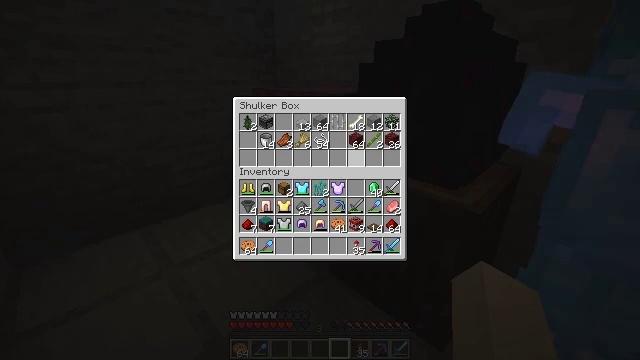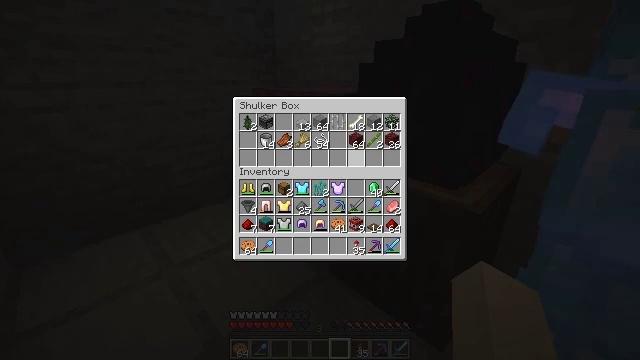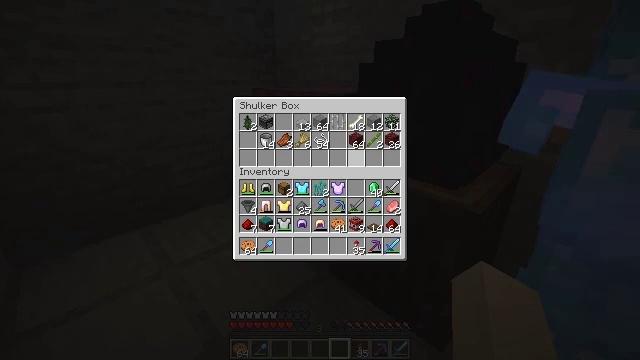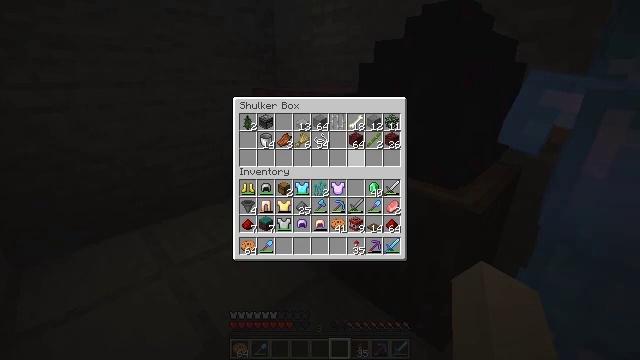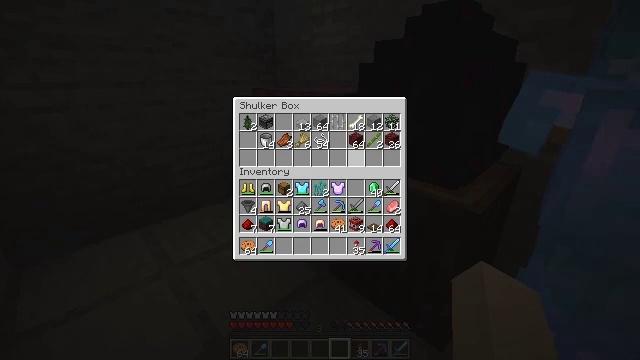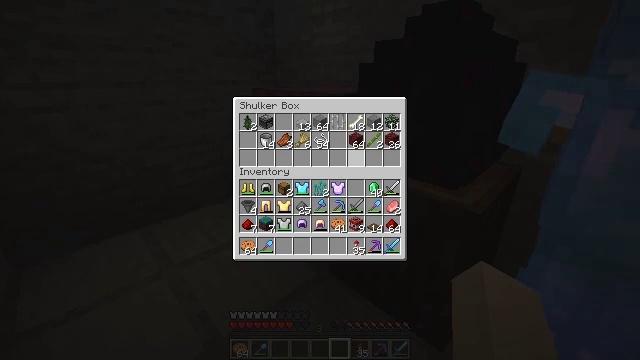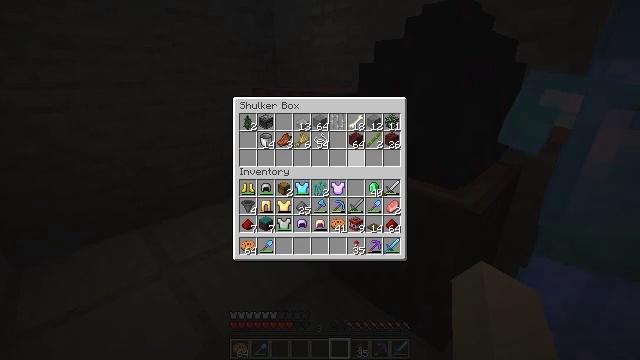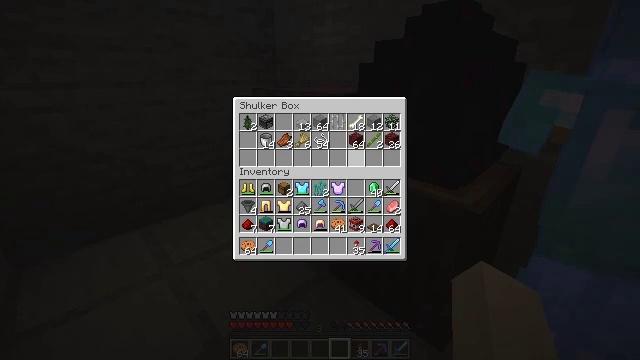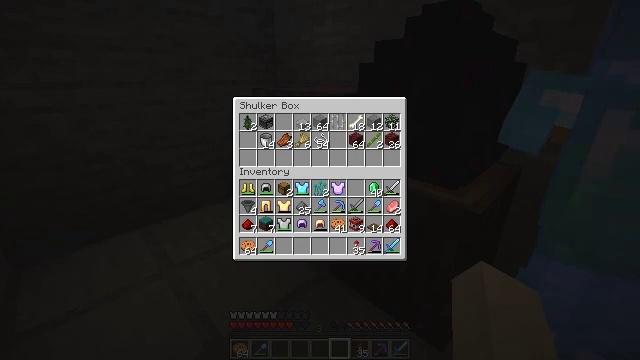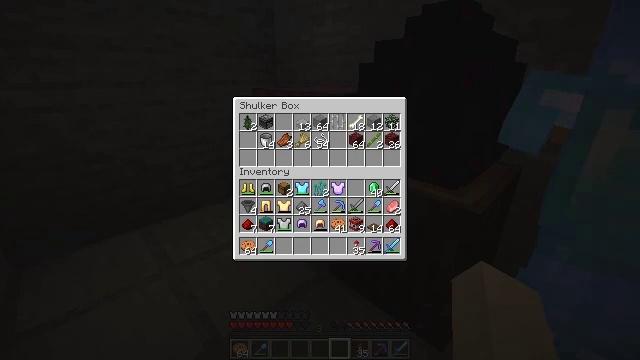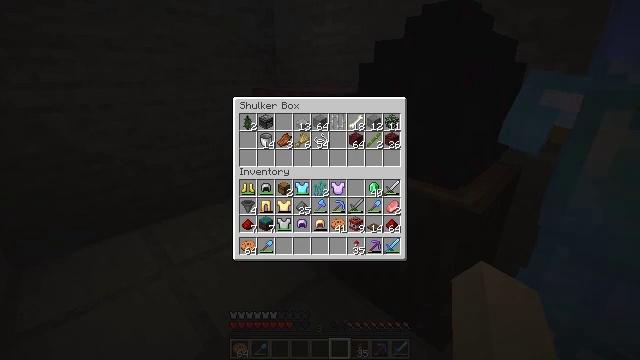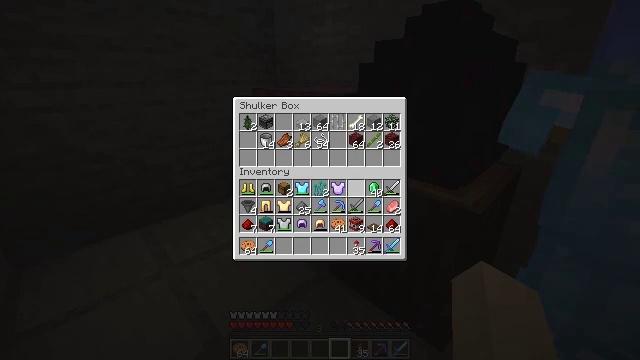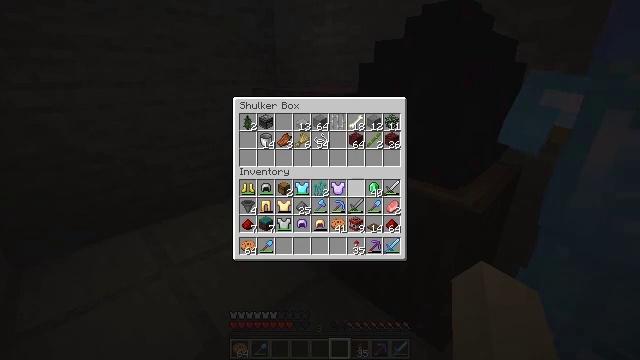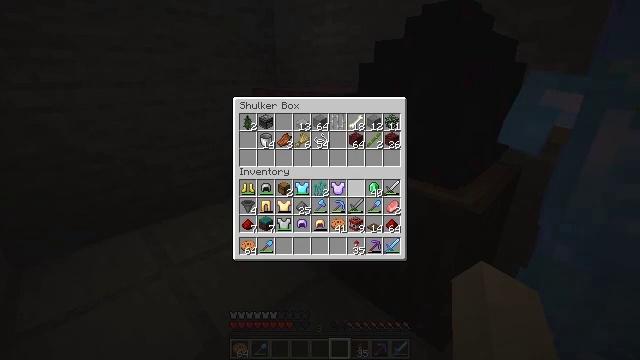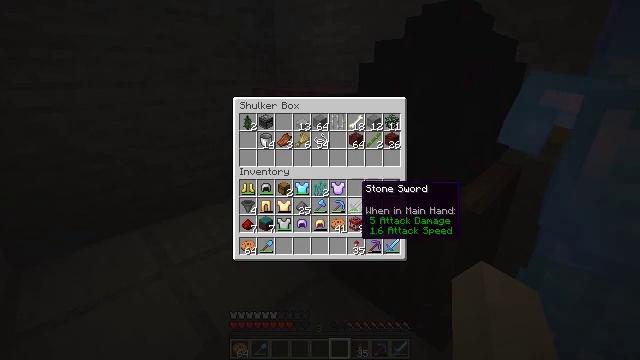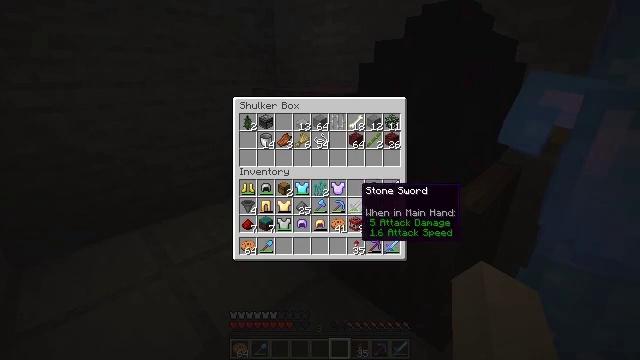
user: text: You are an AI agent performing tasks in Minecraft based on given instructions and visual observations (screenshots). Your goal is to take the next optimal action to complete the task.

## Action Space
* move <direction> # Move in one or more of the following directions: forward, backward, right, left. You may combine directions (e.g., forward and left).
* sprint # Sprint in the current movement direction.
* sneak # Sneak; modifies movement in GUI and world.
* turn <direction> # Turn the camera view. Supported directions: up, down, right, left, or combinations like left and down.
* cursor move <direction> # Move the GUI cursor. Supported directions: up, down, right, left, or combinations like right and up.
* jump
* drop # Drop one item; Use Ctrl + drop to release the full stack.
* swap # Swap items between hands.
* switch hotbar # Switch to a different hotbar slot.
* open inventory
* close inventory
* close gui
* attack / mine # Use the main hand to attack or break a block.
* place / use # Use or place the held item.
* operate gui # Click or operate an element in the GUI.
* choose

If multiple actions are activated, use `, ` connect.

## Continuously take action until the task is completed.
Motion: motion action
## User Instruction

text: Open a crafting table and create a golden carrot with gold nuggets and a carrot.
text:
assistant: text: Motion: no_op
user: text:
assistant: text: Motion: no_op
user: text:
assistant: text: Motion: no_op
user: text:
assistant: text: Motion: no_op
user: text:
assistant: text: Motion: no_op
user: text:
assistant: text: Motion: no_op
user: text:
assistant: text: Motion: no_op
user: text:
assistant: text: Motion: no_op
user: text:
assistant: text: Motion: no_op
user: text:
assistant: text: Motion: no_op
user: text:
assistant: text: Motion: no_op
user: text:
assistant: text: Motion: no_op
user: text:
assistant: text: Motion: turn down
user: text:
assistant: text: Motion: no_op
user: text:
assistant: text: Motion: no_op
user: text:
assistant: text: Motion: no_op
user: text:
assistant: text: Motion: no_op
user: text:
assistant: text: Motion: no_op
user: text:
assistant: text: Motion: turn down
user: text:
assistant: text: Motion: turn down
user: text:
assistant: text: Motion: turn down
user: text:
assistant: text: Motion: no_op
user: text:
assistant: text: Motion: no_op
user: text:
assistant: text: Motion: no_op
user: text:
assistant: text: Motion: no_op
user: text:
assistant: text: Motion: no_op
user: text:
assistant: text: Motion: no_op
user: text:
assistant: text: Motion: no_op
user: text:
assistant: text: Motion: no_op
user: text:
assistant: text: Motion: no_op